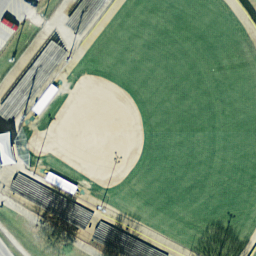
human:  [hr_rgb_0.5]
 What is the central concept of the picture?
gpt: baseball diamond